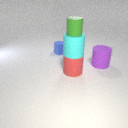
large red rubber cylinder below small green rubber cylinder